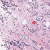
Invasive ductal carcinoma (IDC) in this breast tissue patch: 1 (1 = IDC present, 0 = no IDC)